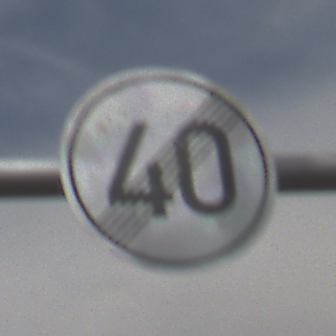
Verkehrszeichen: EndeGeschwindigkeit40
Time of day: Midday
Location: Outdoor (Nature)
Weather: PartlyCloudy
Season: NotSpecified
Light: Natural